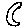
Label: moon